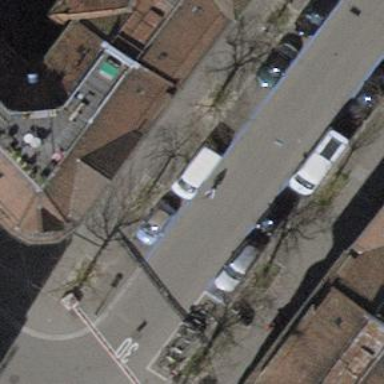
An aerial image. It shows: Parking lane designated for parking.